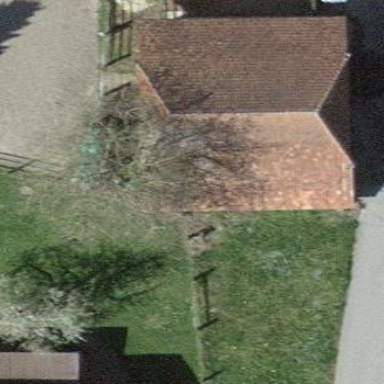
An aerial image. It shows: Rural barn.